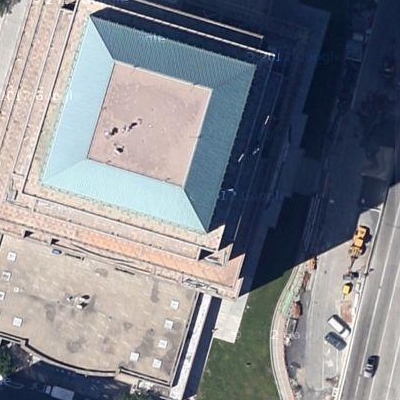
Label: Industry